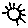
Label: sun